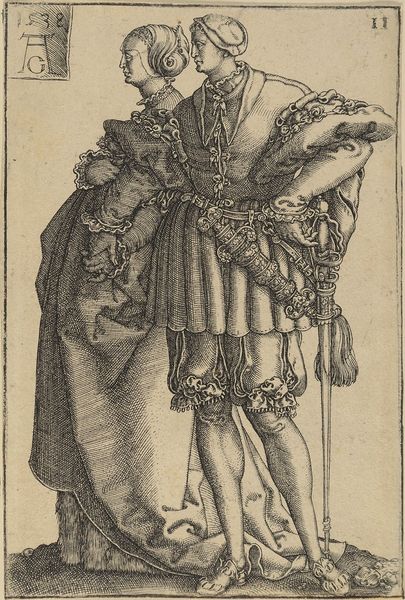
Titel: Tanzendes Paar
Künstler: Heinrich Aldegrever
Standort: Hamburg
Institution: Museum für Kunst und Gewerbe Hamburg
Schlagwörter: hand, mann, frau, profil, dame, haube, tanz, kragen, herr, gewand, paar, renaissance, kopfbedeckung, papier, grafik, graphik, fotografie, photographie, druckgraphik, druckgrafik, stich, schwert, degen, ganzkörper, tracht, liebespaar, hochzeit, kupferstich, verlobung, mann frau, albrecht dürer, heirat, gerippt, volkstracht, reproduktionen, a, eheversprechen, ag, 1538, druckerzeugnisse, rittertum, festlichkeiten, adel und patriziat, verlöbnis, ornamentstich, hochzeitstanz, ganzkörperdartsellung